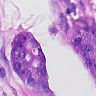
Metastatic tissue present: yes